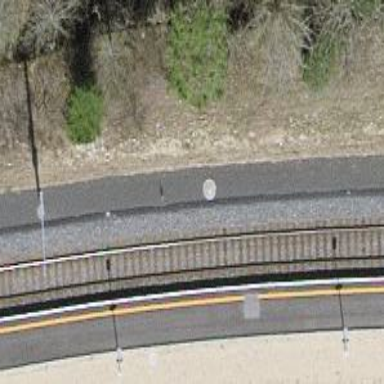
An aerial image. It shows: Single-track electrified railway with contact line.